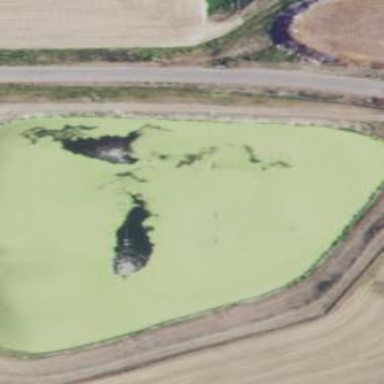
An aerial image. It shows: Waste water basin holding wastewater.